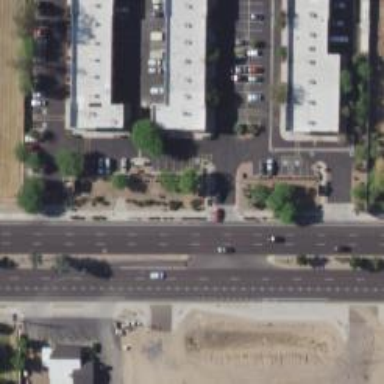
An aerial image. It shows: Secondary link road with asphalt surface.